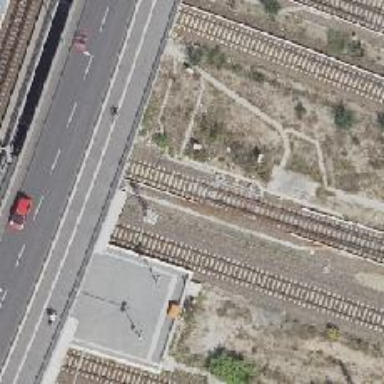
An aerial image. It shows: Light rail stop with public transport stop position along the railway.